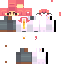
A female human skin with pale skin, wearing blonde helmet dressed in a blue hoodie and brown pants, featuring a closed mouth.